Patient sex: F
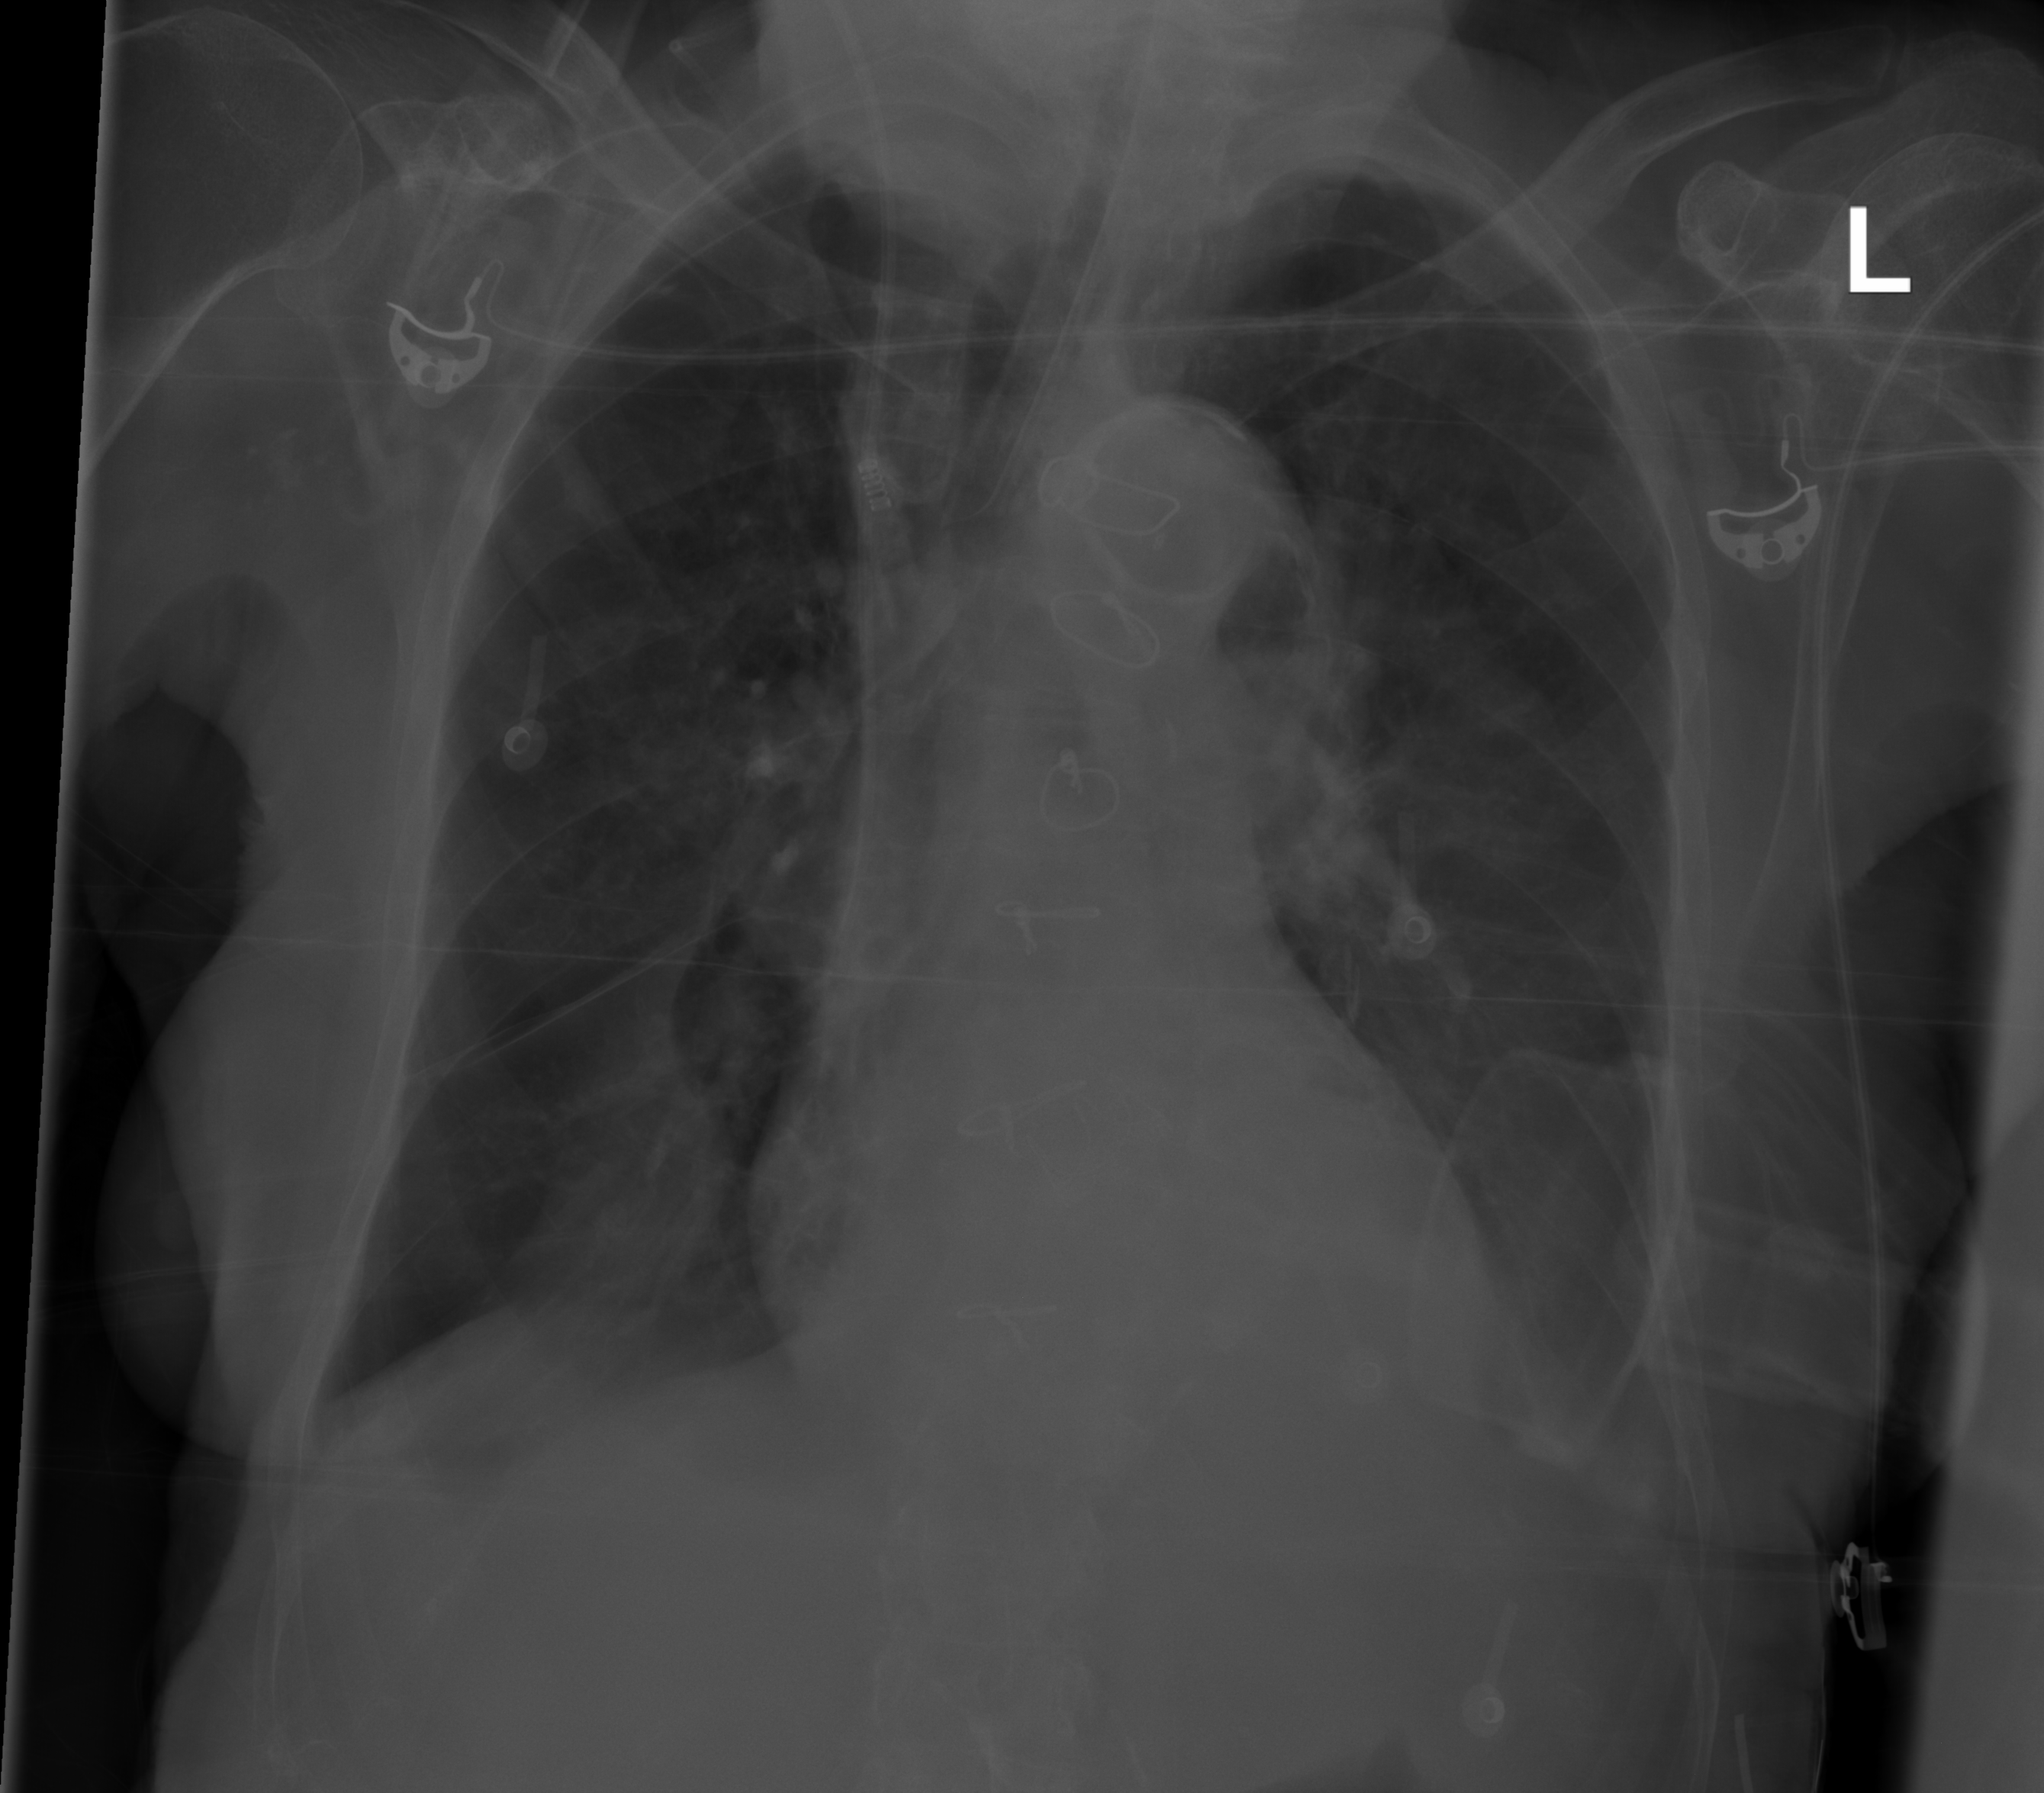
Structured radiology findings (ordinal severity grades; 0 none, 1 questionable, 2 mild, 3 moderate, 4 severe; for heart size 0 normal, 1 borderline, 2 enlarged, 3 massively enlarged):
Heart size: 2
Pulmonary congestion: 0
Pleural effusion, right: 0
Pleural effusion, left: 2
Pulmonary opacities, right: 0
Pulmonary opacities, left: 0
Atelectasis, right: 1
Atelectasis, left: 2